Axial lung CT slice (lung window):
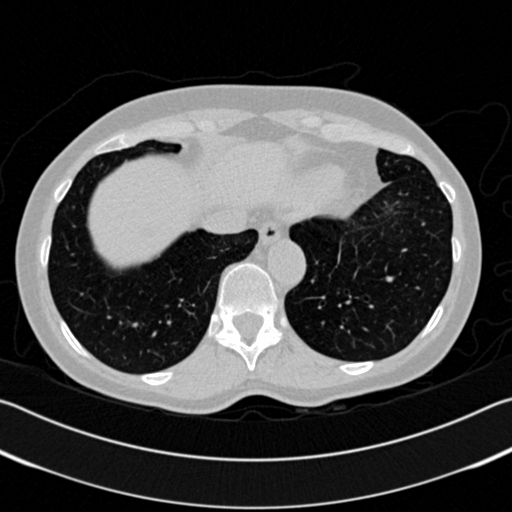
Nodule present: no